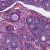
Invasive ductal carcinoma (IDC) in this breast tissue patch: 1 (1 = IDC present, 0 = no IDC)